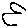
Label: bird